Question: How can one optimize the database structure that currently has two tables "tbl_incoming" and "tbl_outgoing" .The data the tables are going to hold is pretty much obvious .tbl_incoming is saving all the incoming messages to a server while the server's replies are stored in the tbl_outgoing for a particular incoming message .
Lets say that I found myself handling a large amount of data for both tables. A 1 to many relationship from tbl_incoming to tbl_outgoing .
What is the best way to do the optimization if i have a million+ incoming messages and for each message tons of outgoing message and i want to retrieve them all .

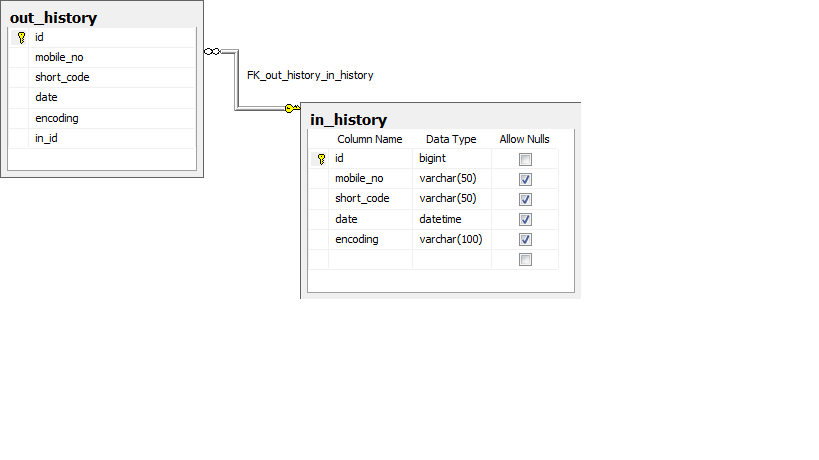
Answer: Converting comment to answer -
Try it with an index, if it perform badly then you should look for solution. Until you've tried with real-world data you won't know